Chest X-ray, PA view. Patient: 49 years old, sex F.
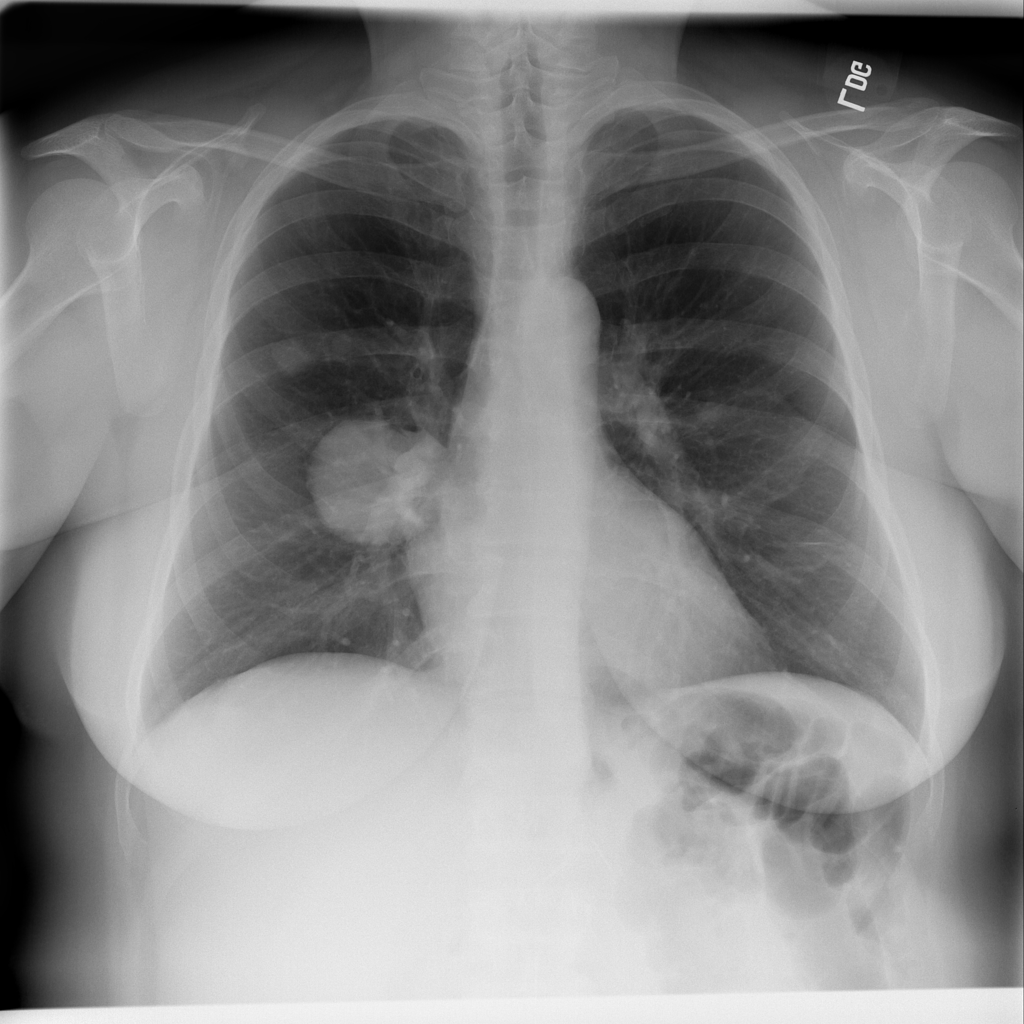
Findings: No Finding